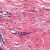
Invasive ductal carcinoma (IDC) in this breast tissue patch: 0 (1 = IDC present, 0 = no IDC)